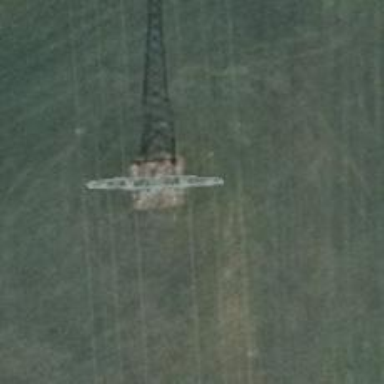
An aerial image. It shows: Power tower.